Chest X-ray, PA view. Patient: 56 years old, sex M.
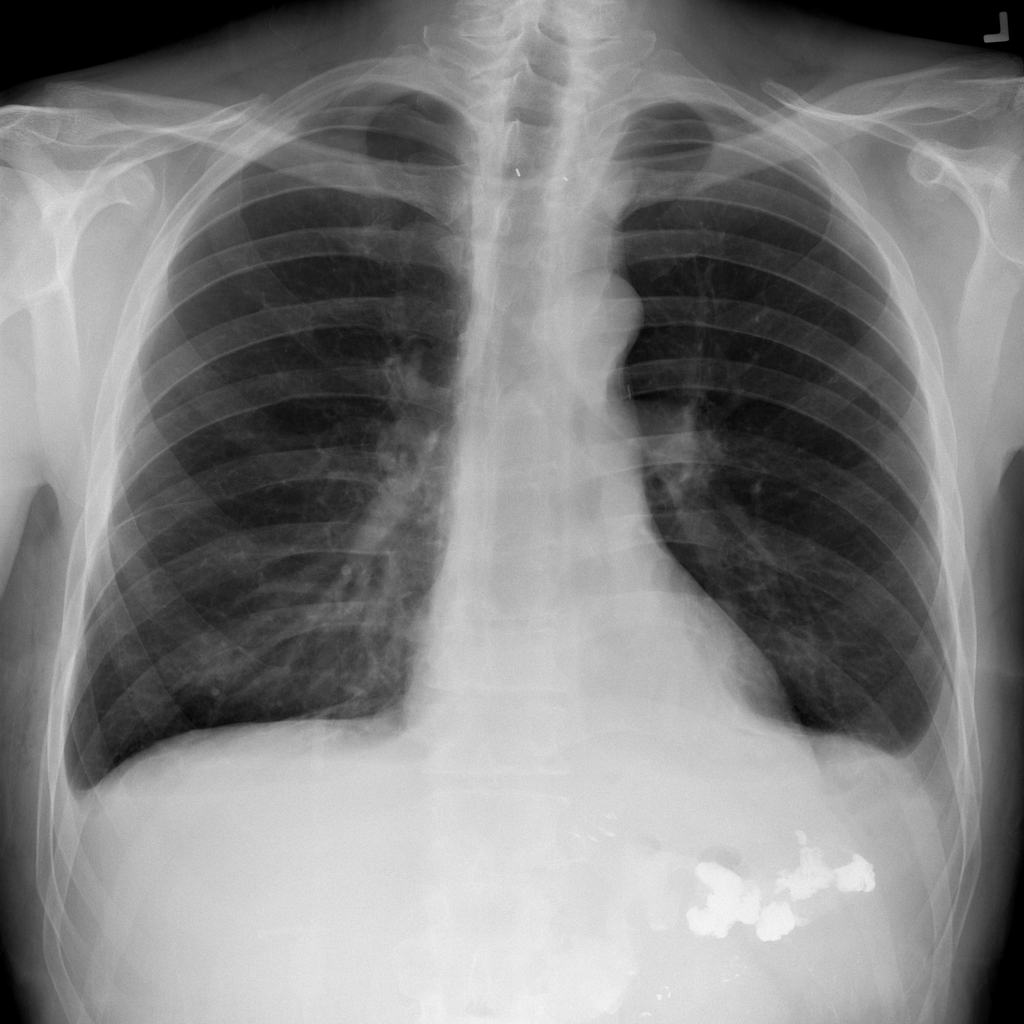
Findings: Atelectasis